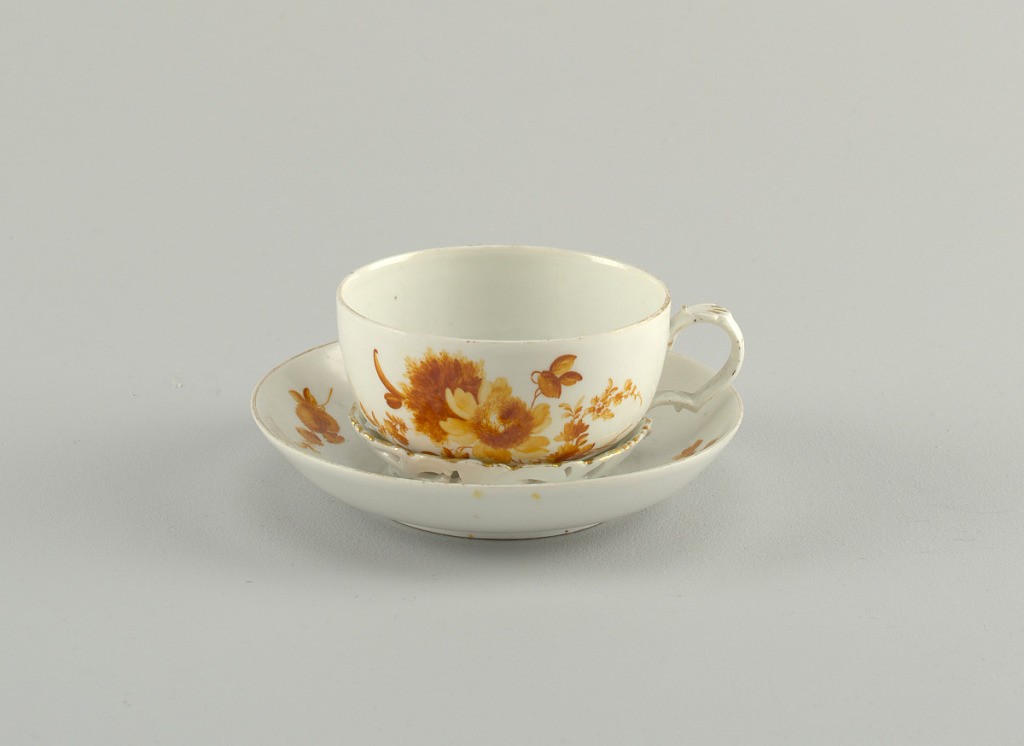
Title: Cup and Trembleuse Saucer
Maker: Meissen Porcelain Manufactory, German, active from 1710 to the present
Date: ca. 1770
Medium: hard paste porcelain, vitreous enamel, gold
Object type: cup and saucer
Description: Large, curved cup with scrolled handle. Curved saucer with an interior perforated flaring flange. Decorated with overglaze rust red flower bouquets. Gold edges and accents on handle, partially worn.